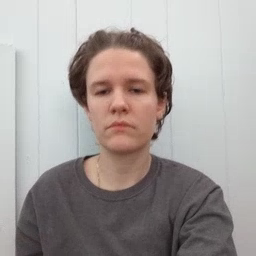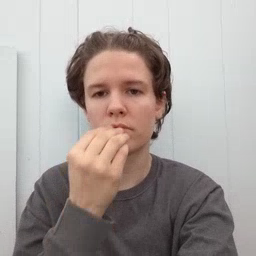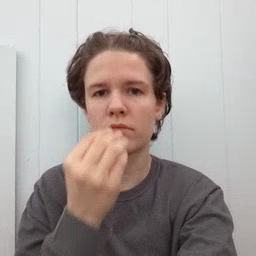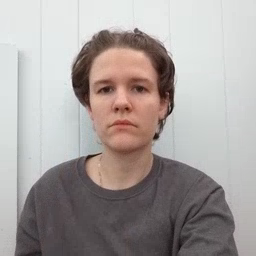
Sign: food